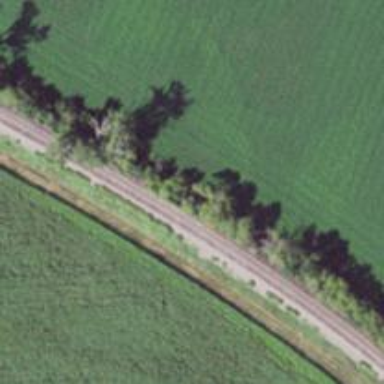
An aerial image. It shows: Railway track.